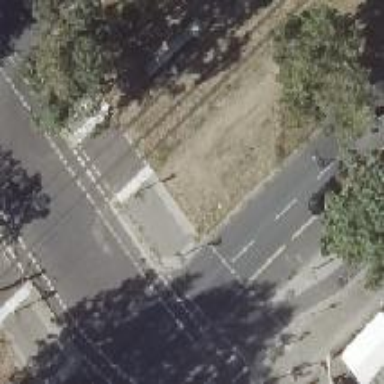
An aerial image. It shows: Footway located on traffic island.